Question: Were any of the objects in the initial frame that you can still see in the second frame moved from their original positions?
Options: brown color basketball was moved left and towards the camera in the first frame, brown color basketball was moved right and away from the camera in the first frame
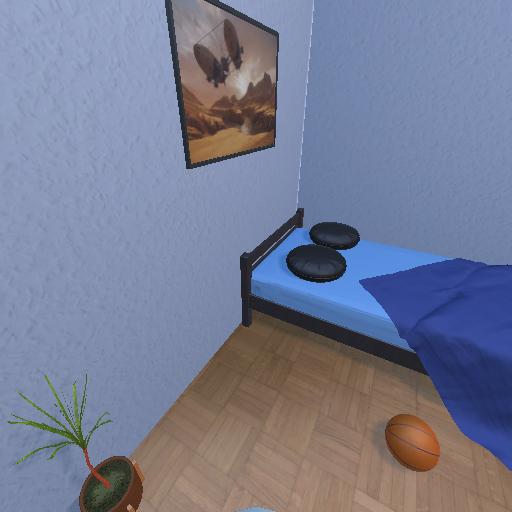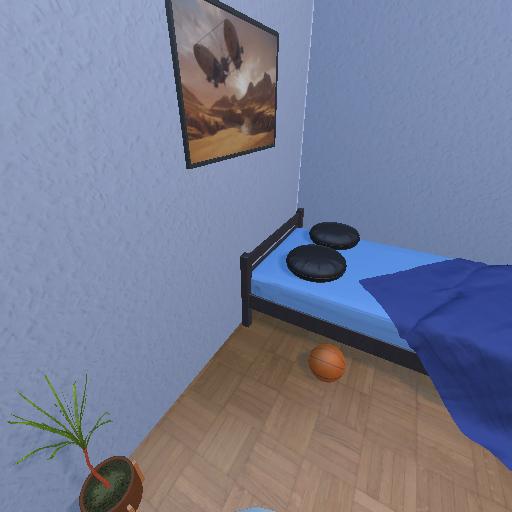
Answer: brown color basketball was moved left and towards the camera in the first frame